Question: I have a table called 'Users' with these columns
'''
Username - Nvarchar(50).
Password - Nvarchar(50).
'''
Now I have this data
'''
UserName Password
---------- ----------
adimin 123456
test 1234
abc 123
abc 123
'''
Now I'm trying to () delete the 'abc' users and I'm getting this error:

I can add more users and update them and delete them, but I can't do anything with the 'abc' users.. Why does it happen?
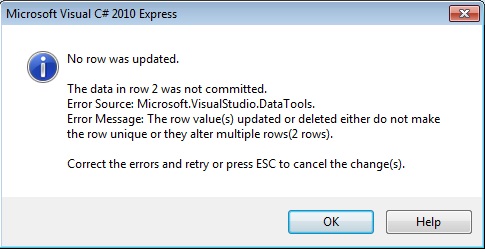
Answer: You can delete the records with a delete statement rather than manually in the IDE:
'''
delete from users
where username = 'abc'
'''